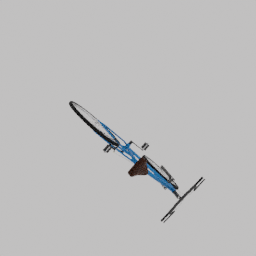
Label: mechanical